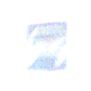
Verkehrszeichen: Kraftfahrstrasse
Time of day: MorningAfternoon
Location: Outdoor (Suburban)
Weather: PartlyCloudy
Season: NotSpecified
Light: Natural